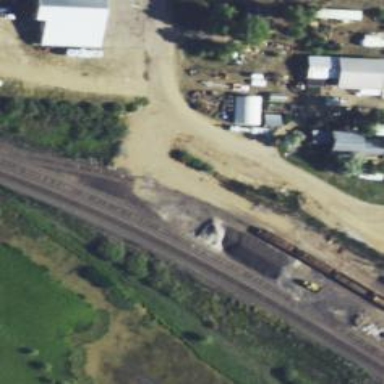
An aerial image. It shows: Railway siding for service.